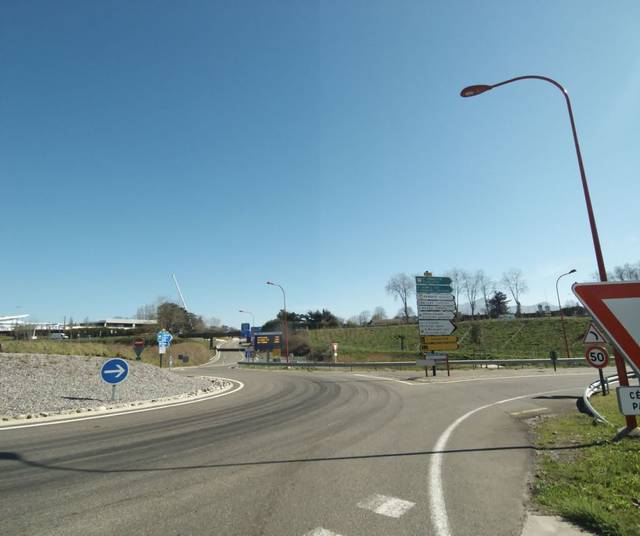
Region: France
Coordinates: 43.374, -1.682